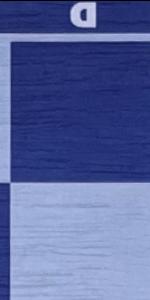
Label: Empty